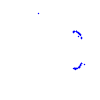
Particle: proton